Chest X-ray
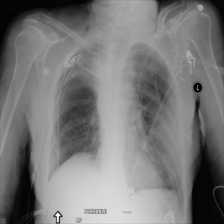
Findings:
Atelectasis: negative
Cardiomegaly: negative
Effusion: negative
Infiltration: negative
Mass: negative
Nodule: negative
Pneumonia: negative
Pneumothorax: negative
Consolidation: negative
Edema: negative
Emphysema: negative
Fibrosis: negative
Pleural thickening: negative
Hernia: negative